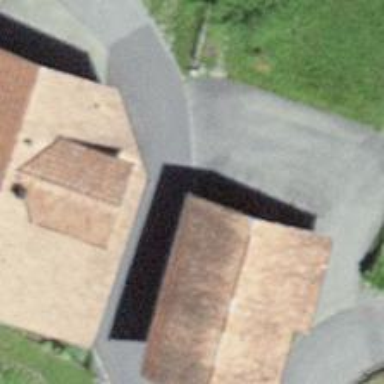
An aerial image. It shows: Barn.